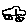
Label: car